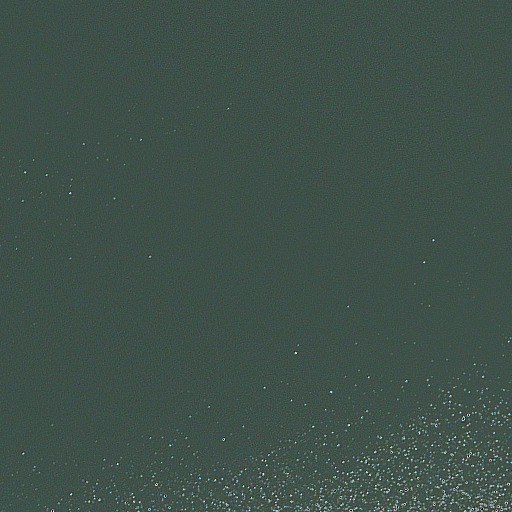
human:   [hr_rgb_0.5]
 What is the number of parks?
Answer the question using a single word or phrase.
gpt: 1

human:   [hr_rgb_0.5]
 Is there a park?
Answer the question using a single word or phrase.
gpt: yes

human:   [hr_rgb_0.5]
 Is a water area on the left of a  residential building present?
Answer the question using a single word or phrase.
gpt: no

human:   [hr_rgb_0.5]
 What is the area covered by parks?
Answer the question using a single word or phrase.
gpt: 10631m2

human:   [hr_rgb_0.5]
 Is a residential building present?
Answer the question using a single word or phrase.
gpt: no

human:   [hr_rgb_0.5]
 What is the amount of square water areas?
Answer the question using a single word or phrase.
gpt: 0

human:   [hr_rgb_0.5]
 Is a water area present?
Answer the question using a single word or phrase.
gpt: yes

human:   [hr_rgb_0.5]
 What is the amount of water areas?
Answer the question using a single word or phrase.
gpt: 1

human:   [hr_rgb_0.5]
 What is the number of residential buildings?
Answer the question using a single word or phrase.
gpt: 0

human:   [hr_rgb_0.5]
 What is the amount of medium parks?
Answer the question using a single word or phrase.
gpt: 0

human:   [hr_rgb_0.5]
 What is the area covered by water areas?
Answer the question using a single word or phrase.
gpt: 10631m2

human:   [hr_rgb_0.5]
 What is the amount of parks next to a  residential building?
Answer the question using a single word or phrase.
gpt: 0

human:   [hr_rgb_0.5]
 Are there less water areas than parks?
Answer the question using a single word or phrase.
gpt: no

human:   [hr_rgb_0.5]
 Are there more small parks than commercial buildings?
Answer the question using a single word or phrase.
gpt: no

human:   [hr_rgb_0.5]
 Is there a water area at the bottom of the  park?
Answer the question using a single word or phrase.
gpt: yes

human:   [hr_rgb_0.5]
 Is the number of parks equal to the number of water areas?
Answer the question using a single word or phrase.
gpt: yes

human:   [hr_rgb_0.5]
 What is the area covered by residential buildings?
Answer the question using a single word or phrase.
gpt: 0m2

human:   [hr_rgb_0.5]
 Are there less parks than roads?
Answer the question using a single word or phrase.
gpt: no

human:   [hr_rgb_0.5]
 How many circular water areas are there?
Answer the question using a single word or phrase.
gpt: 0

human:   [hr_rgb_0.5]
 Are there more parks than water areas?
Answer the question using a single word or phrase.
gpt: no

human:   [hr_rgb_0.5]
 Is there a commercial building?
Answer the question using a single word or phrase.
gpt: no

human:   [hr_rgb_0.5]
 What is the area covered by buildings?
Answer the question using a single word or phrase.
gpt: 0m2

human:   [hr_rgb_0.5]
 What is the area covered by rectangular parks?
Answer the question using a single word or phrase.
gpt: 10631m2

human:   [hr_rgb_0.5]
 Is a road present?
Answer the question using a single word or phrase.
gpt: no

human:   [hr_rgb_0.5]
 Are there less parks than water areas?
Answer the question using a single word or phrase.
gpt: no

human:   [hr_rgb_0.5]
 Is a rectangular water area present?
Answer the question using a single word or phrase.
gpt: yes

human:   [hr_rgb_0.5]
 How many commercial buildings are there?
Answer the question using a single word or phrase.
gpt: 0

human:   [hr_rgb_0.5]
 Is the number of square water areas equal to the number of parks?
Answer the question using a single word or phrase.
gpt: no

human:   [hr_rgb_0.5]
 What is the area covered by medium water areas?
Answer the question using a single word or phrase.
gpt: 0m2

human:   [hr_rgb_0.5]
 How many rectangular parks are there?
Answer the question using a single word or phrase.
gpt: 1

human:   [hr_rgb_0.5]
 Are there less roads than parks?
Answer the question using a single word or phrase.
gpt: yes

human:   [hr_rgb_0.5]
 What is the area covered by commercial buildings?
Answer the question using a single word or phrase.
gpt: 0m2

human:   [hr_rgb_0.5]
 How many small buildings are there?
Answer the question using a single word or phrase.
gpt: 0

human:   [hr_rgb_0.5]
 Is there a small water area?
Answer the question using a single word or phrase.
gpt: no

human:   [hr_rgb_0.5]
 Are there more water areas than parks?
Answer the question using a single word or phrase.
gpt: no

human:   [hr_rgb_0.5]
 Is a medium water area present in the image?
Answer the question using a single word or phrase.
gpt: no

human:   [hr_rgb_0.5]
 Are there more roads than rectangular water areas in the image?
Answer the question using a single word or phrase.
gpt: no

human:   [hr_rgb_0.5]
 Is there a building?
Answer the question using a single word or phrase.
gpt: no

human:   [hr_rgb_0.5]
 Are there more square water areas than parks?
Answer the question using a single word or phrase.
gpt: no

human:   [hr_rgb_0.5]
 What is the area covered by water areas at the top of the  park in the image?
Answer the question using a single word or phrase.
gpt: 0m2

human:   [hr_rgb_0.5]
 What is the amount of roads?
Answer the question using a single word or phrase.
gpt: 0

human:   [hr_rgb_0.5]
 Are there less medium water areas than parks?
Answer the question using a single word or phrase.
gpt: yes

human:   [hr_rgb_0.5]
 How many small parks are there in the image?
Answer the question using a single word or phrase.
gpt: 0

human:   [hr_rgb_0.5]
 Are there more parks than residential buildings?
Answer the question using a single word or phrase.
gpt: yes

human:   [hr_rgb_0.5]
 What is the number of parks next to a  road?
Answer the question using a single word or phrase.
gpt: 0

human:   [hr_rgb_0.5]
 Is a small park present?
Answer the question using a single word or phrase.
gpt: no

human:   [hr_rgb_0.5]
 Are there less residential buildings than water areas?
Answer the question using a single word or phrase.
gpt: yes

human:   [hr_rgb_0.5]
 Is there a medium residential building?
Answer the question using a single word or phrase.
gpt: no

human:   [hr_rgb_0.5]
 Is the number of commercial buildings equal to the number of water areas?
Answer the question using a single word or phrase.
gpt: no

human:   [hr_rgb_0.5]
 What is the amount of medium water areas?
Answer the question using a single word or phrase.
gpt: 0

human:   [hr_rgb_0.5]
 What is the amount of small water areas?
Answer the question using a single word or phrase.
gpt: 0

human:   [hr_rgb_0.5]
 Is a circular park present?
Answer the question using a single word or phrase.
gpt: no

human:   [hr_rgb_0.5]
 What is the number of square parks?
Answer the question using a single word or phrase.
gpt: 0

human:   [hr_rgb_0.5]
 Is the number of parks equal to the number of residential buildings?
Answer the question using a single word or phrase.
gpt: no

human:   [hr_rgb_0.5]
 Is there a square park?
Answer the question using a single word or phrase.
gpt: no

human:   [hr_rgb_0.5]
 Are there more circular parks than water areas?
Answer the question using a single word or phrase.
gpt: no

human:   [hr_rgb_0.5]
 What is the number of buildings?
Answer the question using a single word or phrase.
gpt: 0

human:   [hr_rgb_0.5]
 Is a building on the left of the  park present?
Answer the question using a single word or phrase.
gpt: no

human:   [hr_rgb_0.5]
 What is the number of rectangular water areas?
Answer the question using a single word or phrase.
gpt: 1

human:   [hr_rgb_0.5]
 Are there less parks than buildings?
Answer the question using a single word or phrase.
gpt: no

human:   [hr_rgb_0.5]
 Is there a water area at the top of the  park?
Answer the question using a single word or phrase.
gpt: no

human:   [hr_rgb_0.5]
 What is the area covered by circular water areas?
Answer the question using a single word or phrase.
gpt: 0m2

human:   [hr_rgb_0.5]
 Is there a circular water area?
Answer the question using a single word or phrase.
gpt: no

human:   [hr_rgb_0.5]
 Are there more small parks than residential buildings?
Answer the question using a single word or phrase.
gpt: no